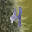
Label: 4